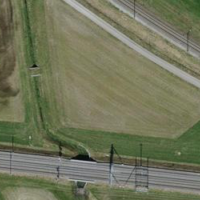
EUNIS habitat code: 52
Species observed at this site:
Podarcis muralis
Larus michahellis